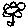
Label: flower